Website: walmart
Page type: payment
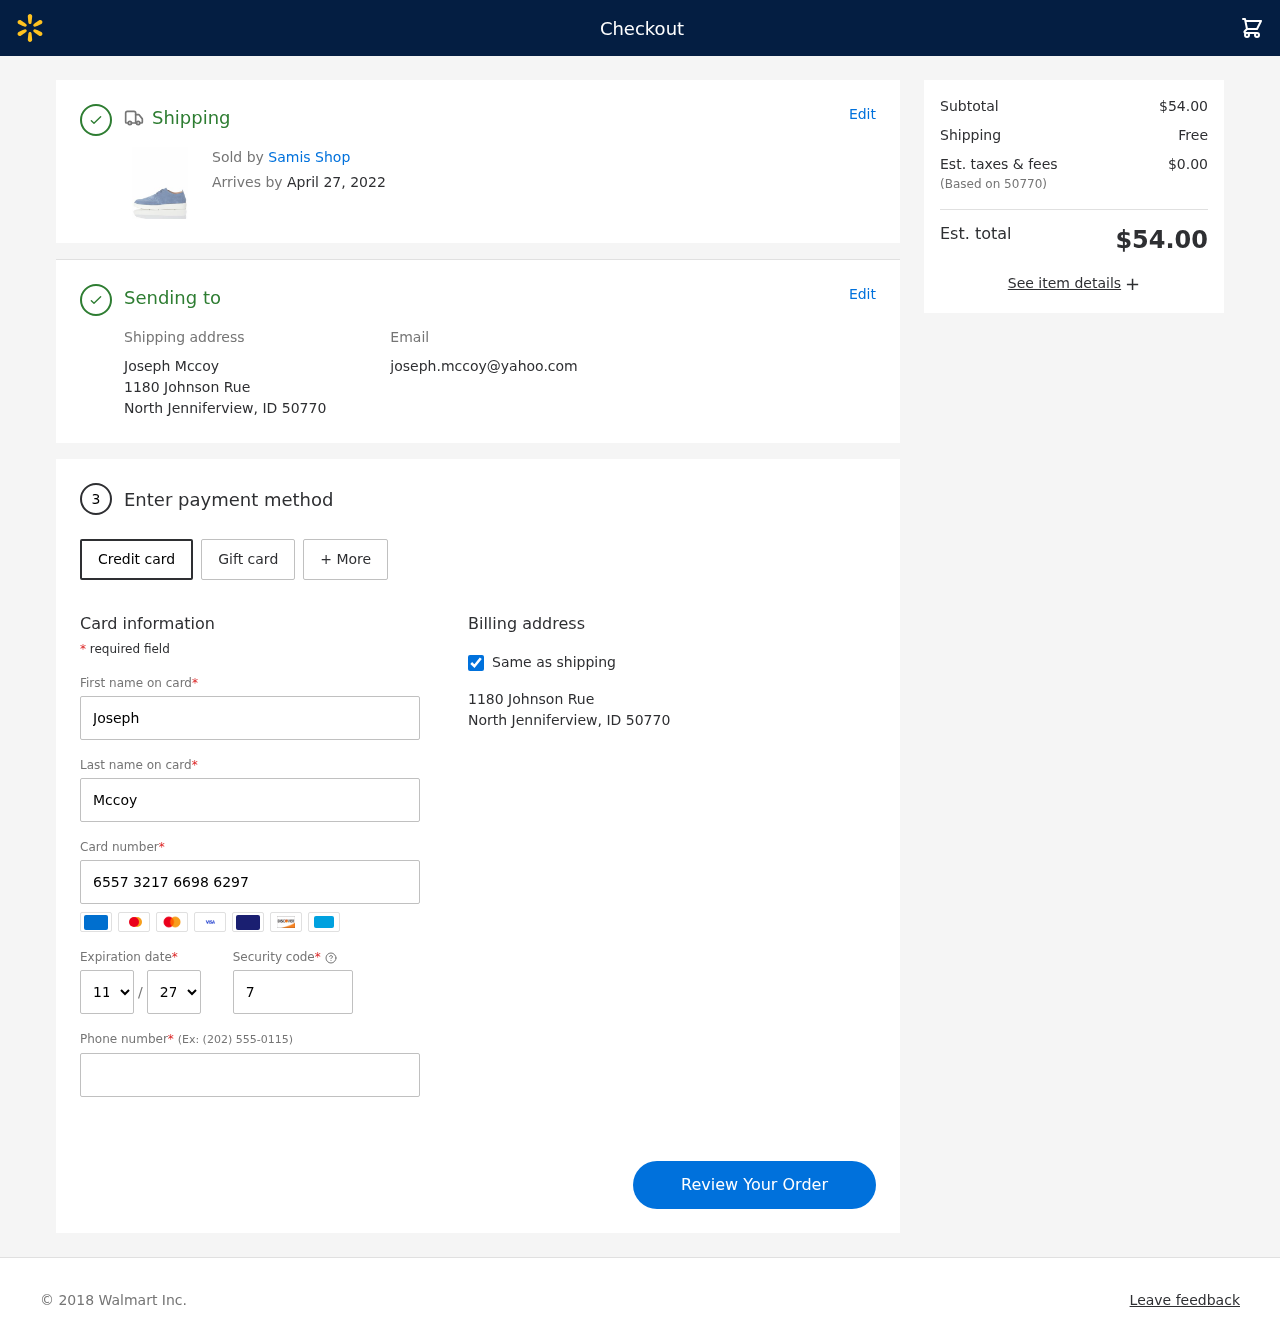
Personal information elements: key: PII_CARD_CVV
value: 742
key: PII_CARD_EXPIRY_MONTH
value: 11
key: PII_CARD_EXPIRY_YEAR
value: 27
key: PII_CARD_NUMBER
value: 6557 3217 6698 6297
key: PII_CITY_STATE_ZIP
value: North Jenniferview, ID 50770
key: PII_EMAIL
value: joseph.mccoy@yahoo.com
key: PII_FIRSTNAME
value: Joseph
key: PII_FULLNAME
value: Joseph Mccoy
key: PII_LASTNAME
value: Mccoy
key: PII_PHONE
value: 2615184831
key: PII_POSTCODE
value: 50770
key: PII_STREET
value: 1180 Johnson Rue
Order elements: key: ORDER_DELIVERY_DATE
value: April 27, 2022
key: ORDER_SUBTOTAL
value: $54.00
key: ORDER_SHIPPING_COST
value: Free
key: ORDER_TAX
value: $0.00
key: ORDER_TOTAL
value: $54.00